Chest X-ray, PA view. Patient: 19 years old, sex M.
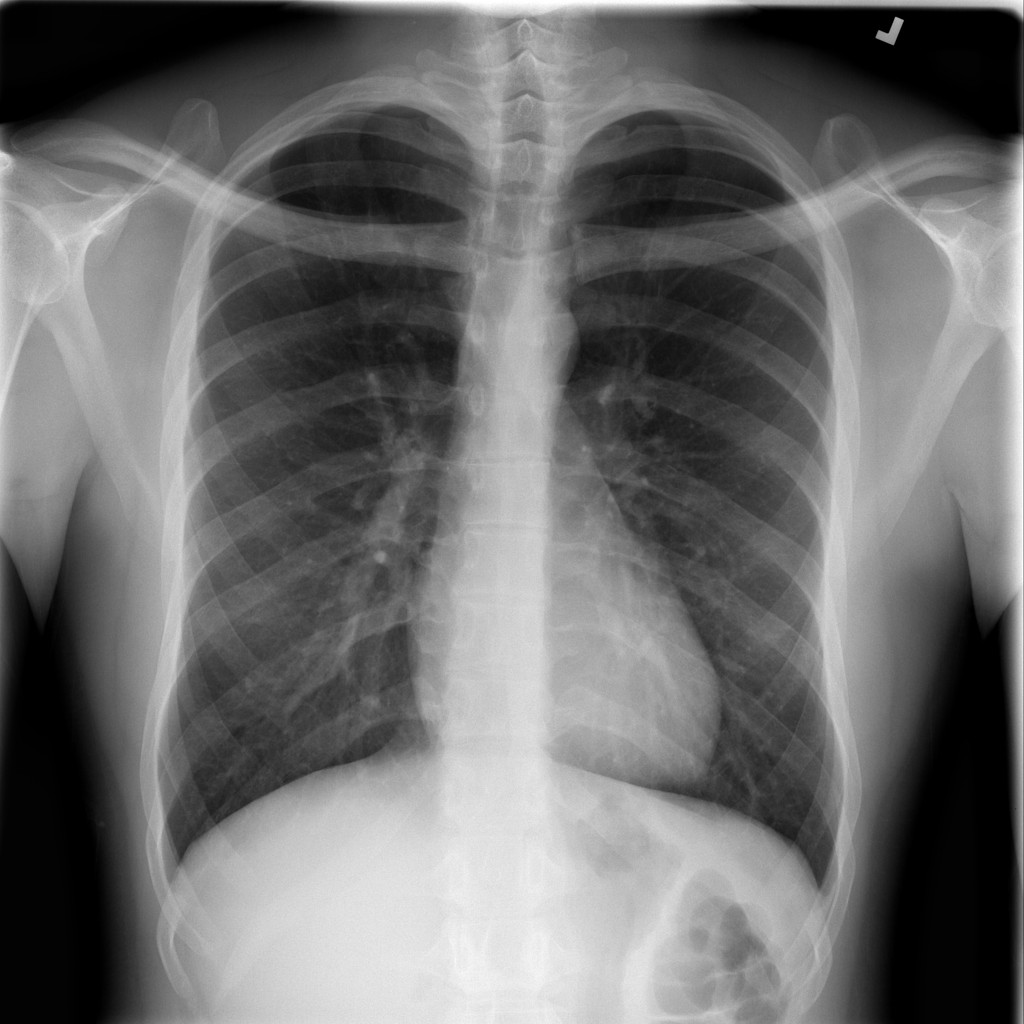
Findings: Infiltration